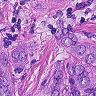
Metastatic tissue present: yes